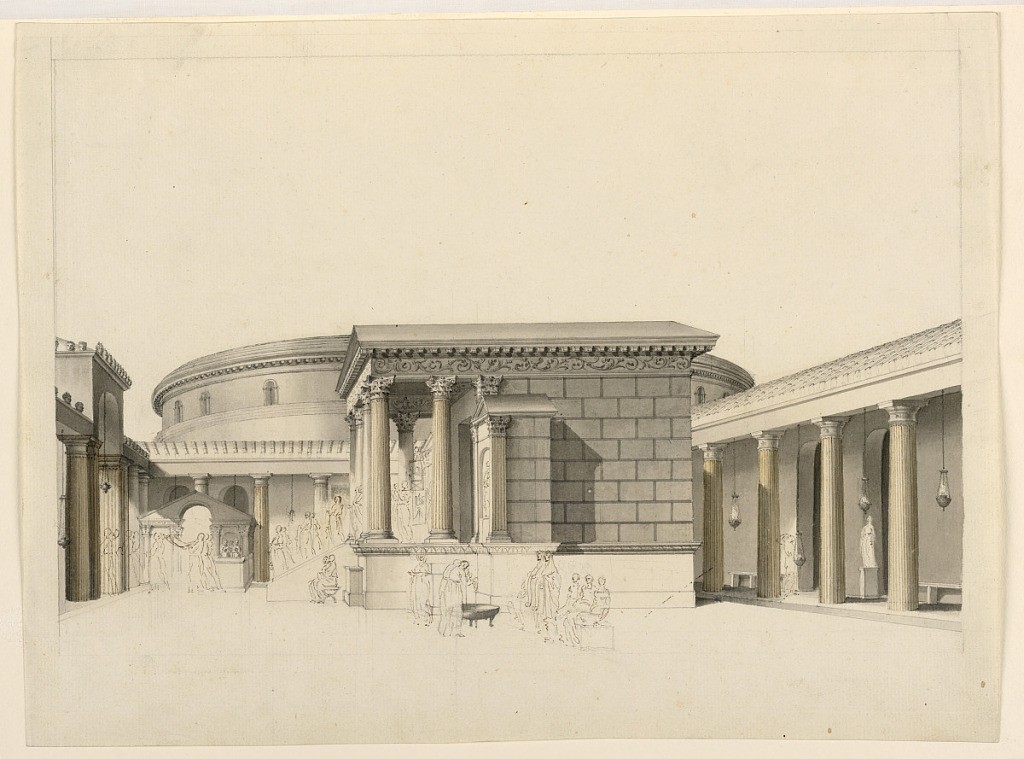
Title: Stage Design, Ceremony in a Classical Courtyard
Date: early 19th century
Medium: Pen and black and brown ink, brush and gray and brown wash, graphite on laid paper
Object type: Drawing
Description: Horizontal rectangle. Group of antique temples, out of one of them procession of figures carrying image of goddess. Unfinished.